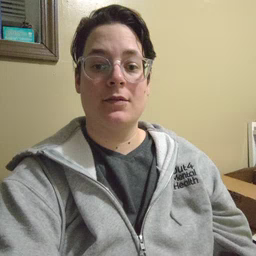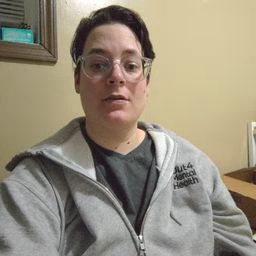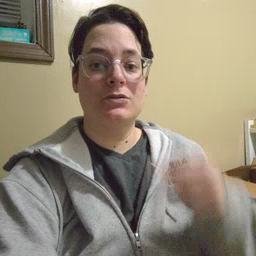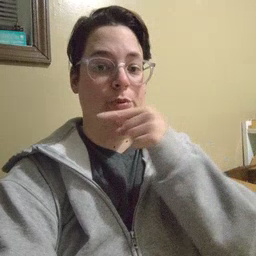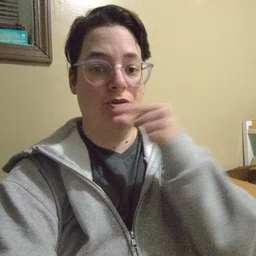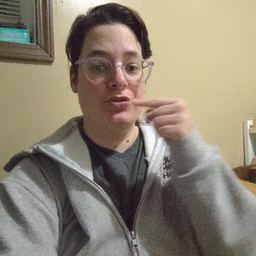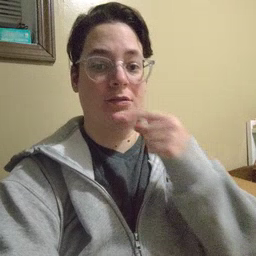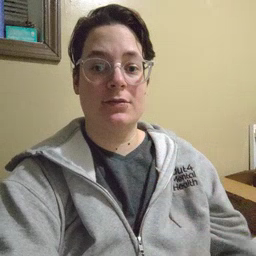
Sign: toothbrush